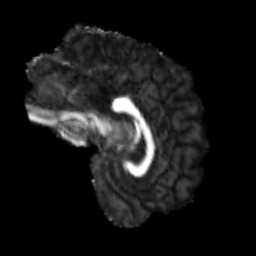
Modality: FA
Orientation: sagittal
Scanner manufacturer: siemens
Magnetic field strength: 3 T
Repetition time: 3.6 s
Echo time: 0.092 s